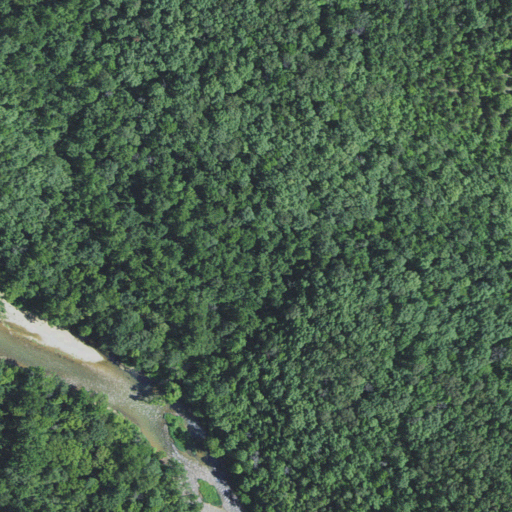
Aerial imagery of valley in Missouri named Board Tree Hollow containing deciduous forest, mixed forest, herbaceous wetlands, woody wetlands, and open water